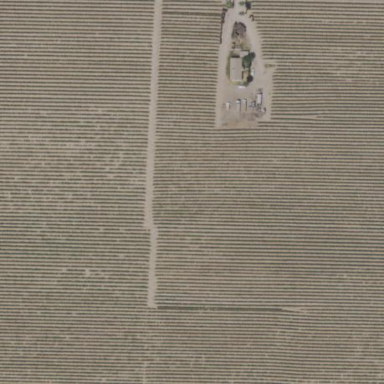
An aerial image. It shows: Vineyard.